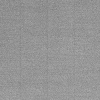
Atmospheric dust classification: dusty